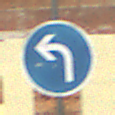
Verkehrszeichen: VorgeschriebeneFahrtrichtungLinks
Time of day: Midday
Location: Outdoor (Suburban)
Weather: PartlyCloudy
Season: NotSpecified
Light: Natural